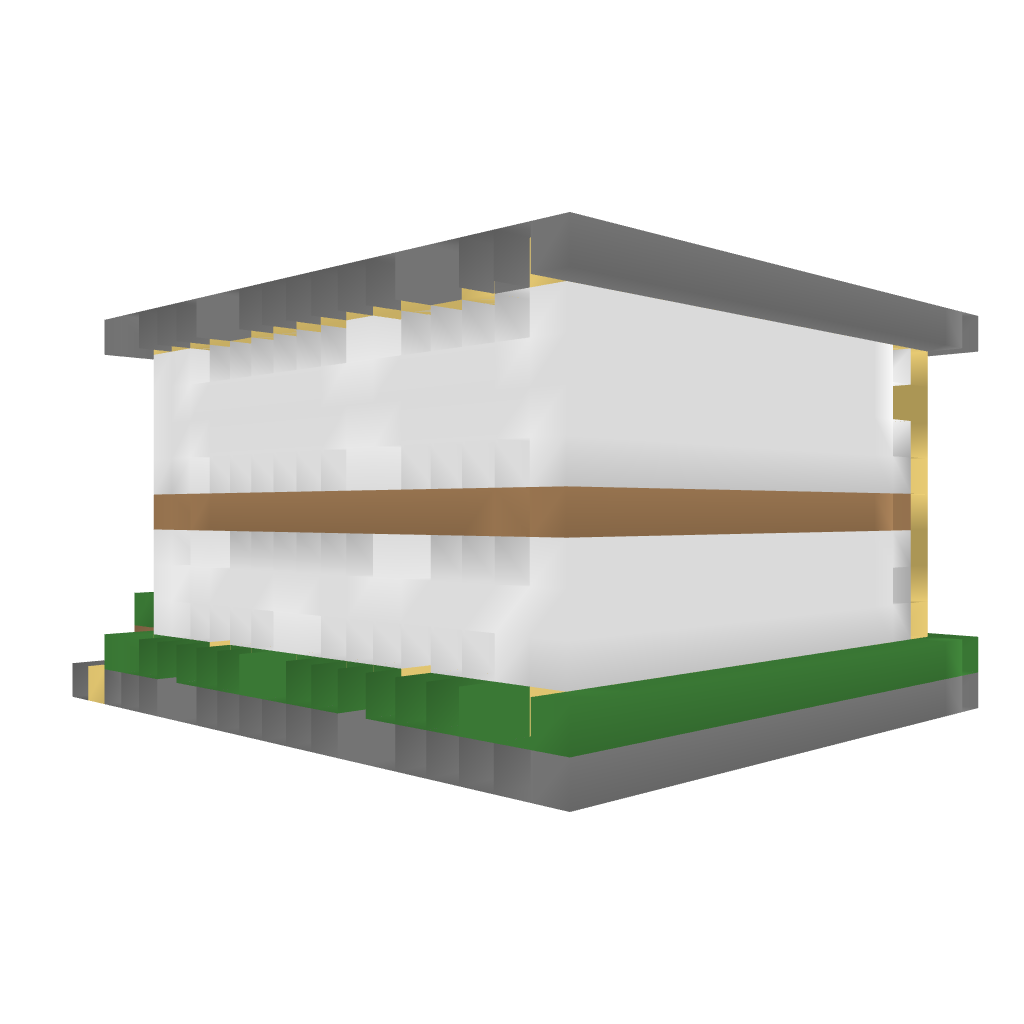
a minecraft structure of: The Ingram Home bad low quality